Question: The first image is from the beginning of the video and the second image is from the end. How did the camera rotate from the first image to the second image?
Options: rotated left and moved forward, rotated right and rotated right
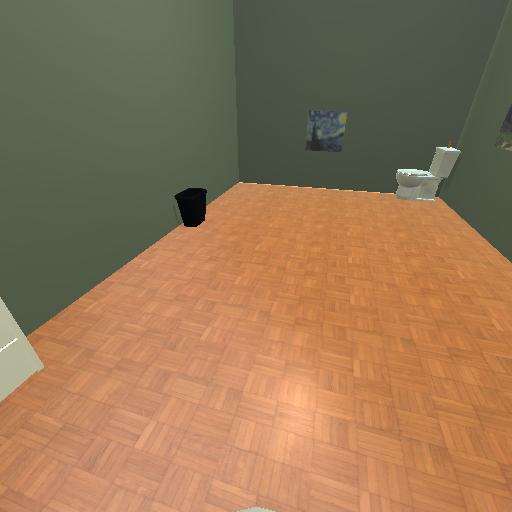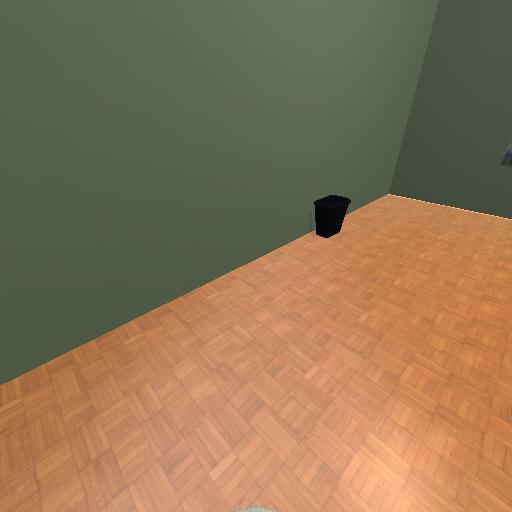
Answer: rotated left and moved forward